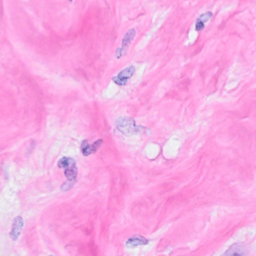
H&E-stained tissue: Breast